Question: I was testing the SplitNavigationBanner example in iAdSuite and noticed something strange.
If I had the iPad in portrait and tapped an ad it would load the ad fullscreen in landscape. When dismissing it and rotating it to portrait I end up with this

It appears to be bug in the way Apple serve ads with an embedded 'UIViewController'.
Has anyone else been faced with the same issue when implementing Apple's way of displaying banners with a 'UISplitView'? Or is there a better way to do it?
<URL>
Thanks
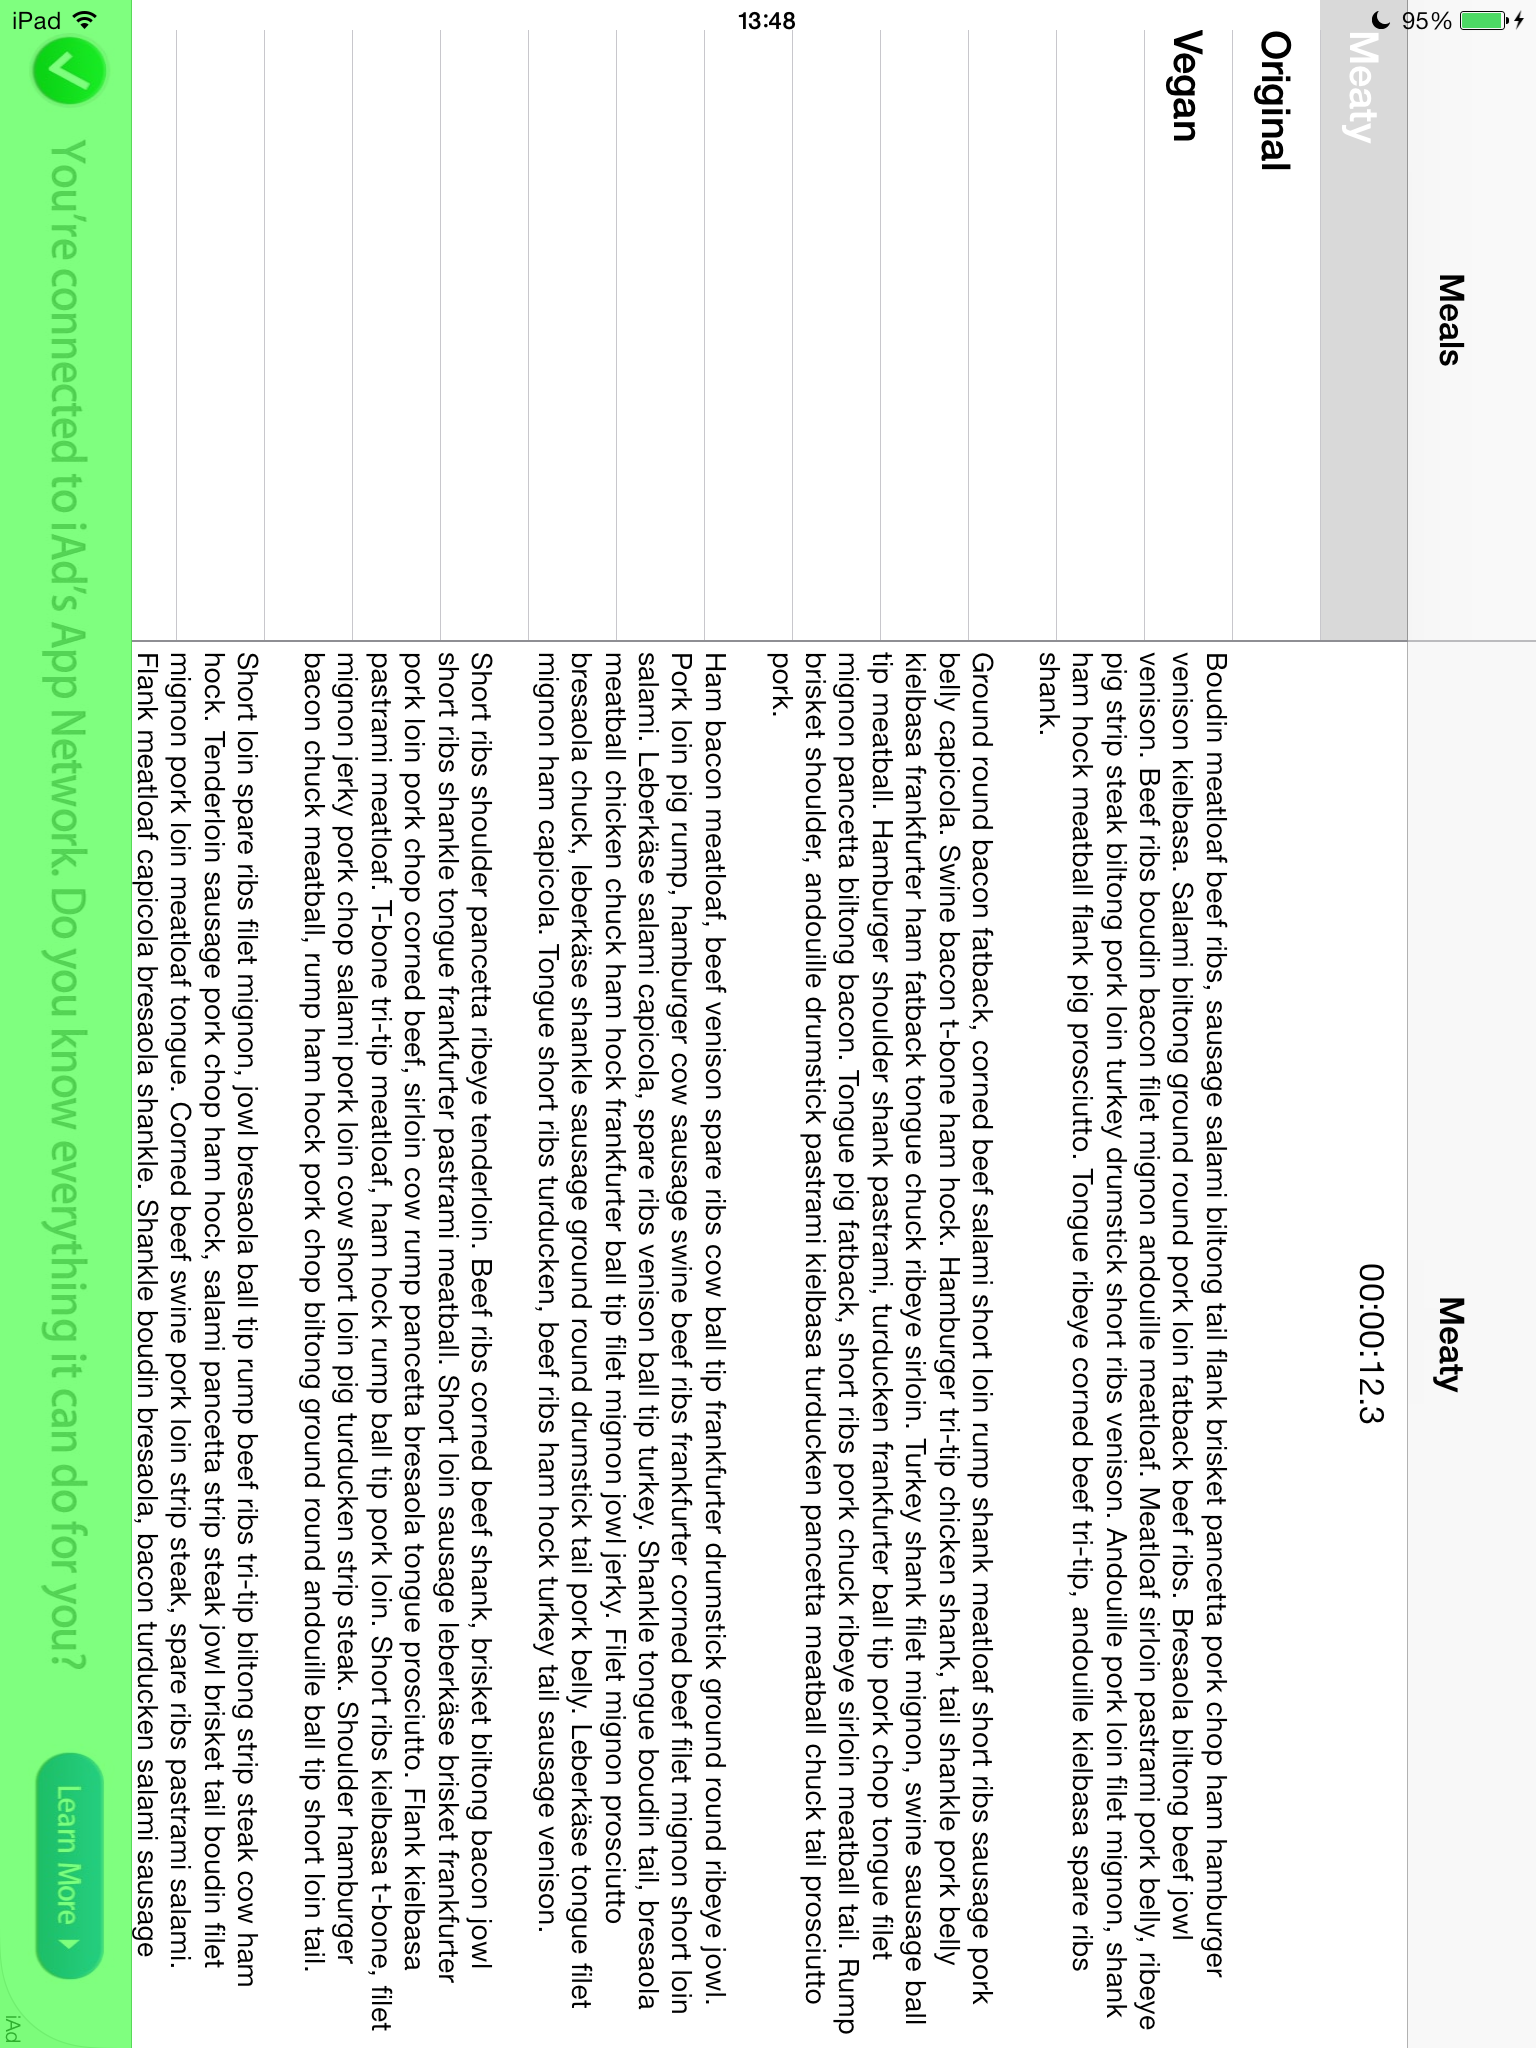
Answer: Apple engineers have stated it looks like a bug: <URL>